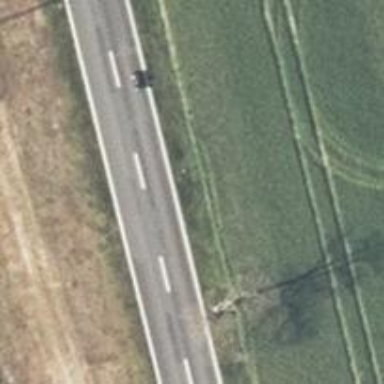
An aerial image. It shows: Primary highway.